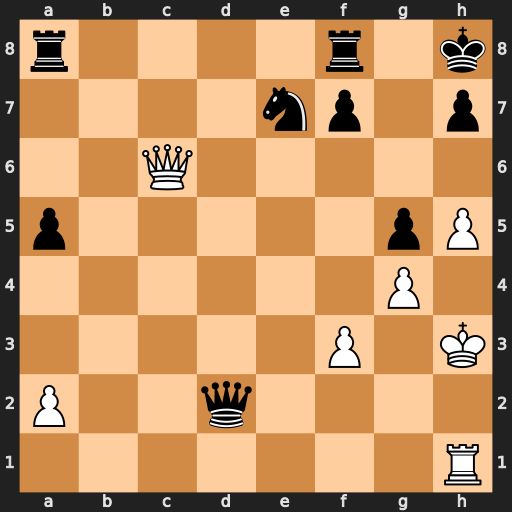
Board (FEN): r4r1k/4np1p/2Q5/p5pP/6P1/5P1K/P2q4/7R
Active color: w
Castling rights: -
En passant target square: -
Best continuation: Qf6+ Kg8 h6 Qc3 Qxc3